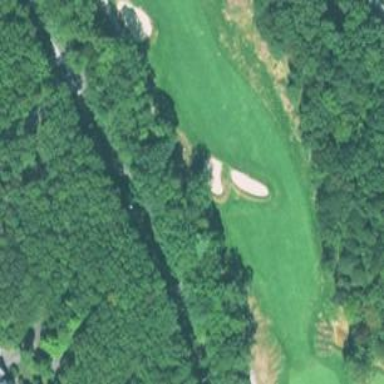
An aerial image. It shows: Golf cartpath that is also road path.